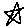
Label: star